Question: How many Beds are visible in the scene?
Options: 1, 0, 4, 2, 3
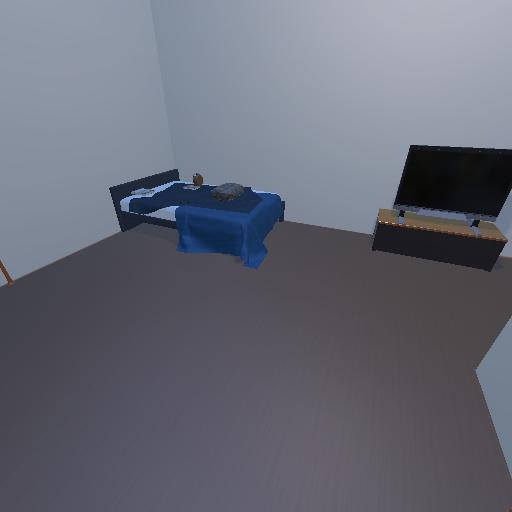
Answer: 1